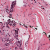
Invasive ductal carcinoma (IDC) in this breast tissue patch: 1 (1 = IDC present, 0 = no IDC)